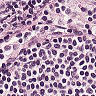
Metastatic tissue present: no